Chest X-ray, AP view. Patient: 50 years old, sex F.
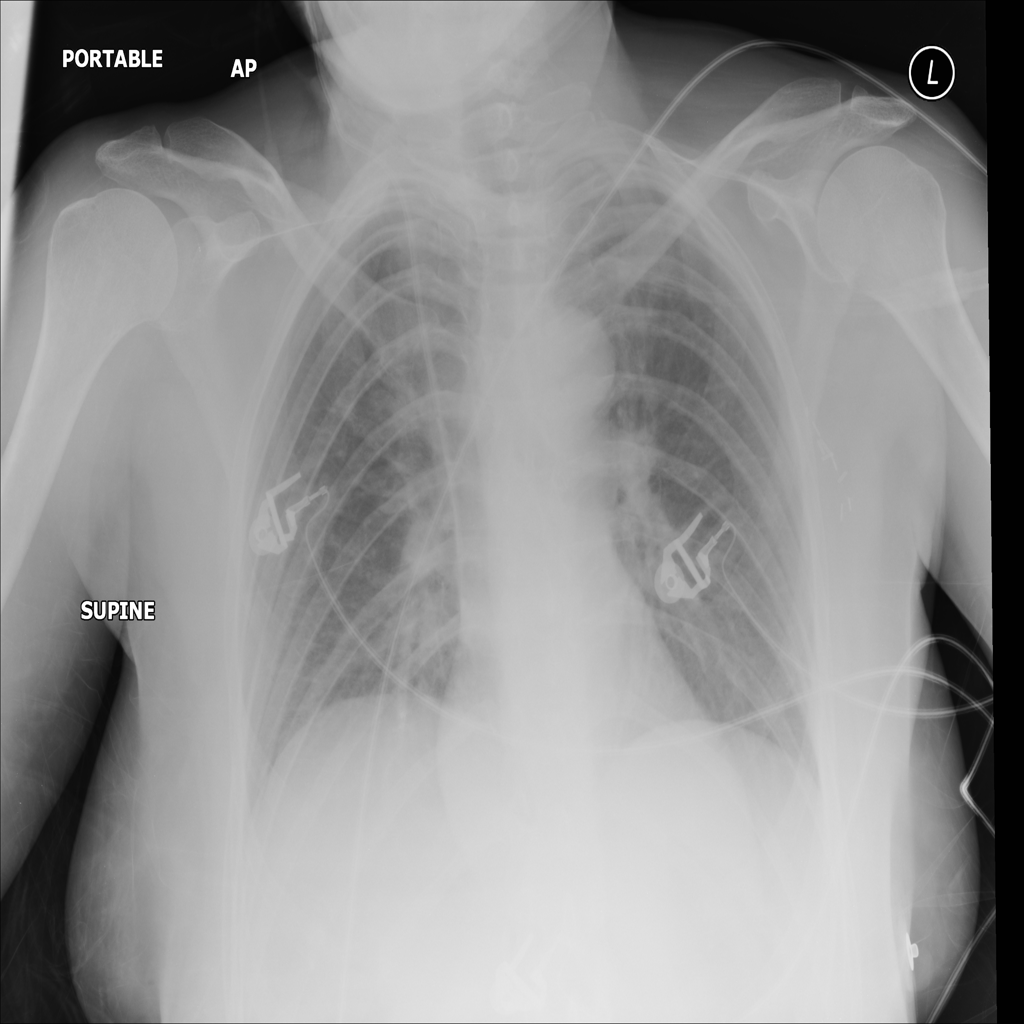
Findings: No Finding